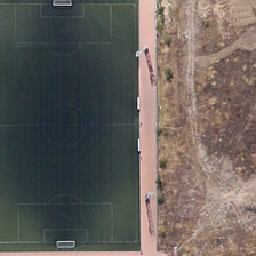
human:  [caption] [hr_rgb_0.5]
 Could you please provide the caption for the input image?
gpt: Bar Landes is near the soccer field.

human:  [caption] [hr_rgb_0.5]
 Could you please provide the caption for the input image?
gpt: Dark green lawn's soccer ground is located near the open space under construction.

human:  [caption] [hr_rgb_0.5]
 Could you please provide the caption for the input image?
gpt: The football field on the dark green lawn is located near an open space under construction.

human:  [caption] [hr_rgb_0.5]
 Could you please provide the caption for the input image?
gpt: There is a wasteland near the football field.

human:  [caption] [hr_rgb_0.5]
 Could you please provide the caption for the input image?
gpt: a stretcher piece of ground is near a football field.